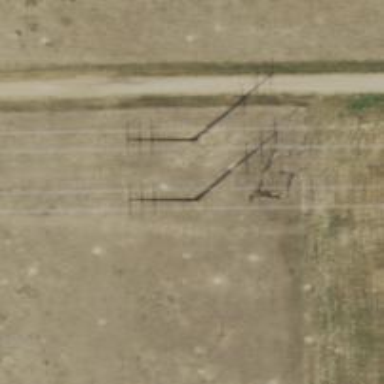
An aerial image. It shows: Power tower.